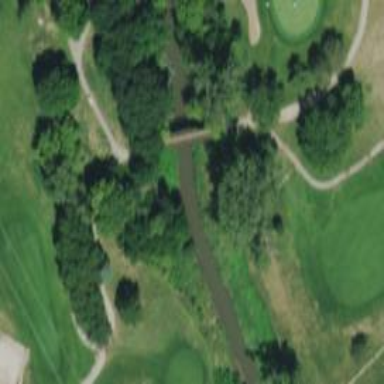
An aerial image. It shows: Path that acts as bridge with high-quality grade 1 track surface. It resembles golf cart path.